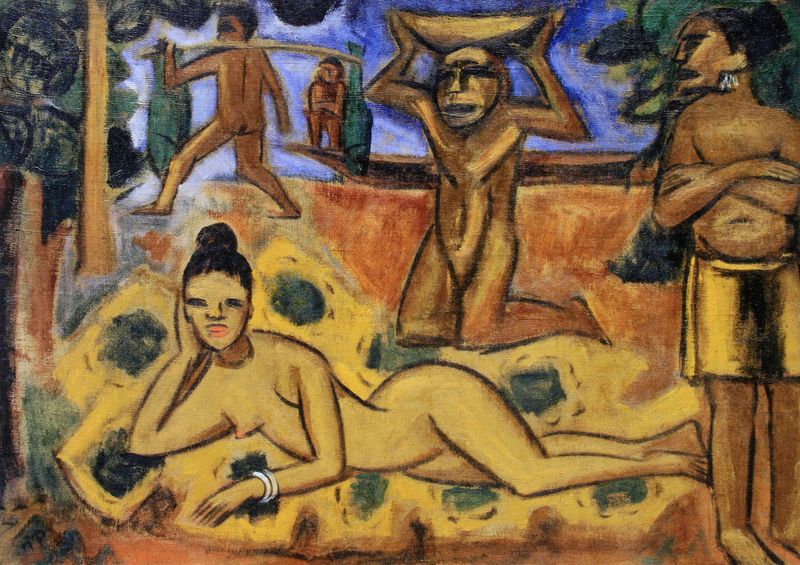
Titel: Frauen auf Palau
Künstler: Max Pechstein
Institution: Privatbesitz
Schlagwörter: akt, baum, blau, blätter, gemälde, laub, lendenschurz, mann, nackt, bäume, gelb, grün, landschaft, menschen, ocker, braun, brust, busen, finger, frau, frisur, ohrring, orange, profil, schwarz, rot, expressionismus, teppich, gesicht, inkarnat, schale, stehen, tragen, hände, öl, erde, natur, stamm, flach, decke, lippen, rosa, affe, fell, dutt, hintern, frauenakt, liegen, umrisse, laufen, abstrakt, afrika, figuren, nackte, brustwarze, umriss, schwarze, südsee, linear, knien, tupfer, gestalten, armband, armreif, knieen, träger, platt